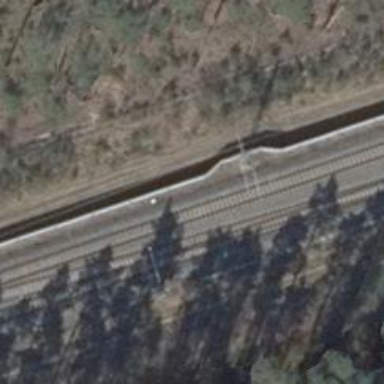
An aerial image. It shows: Sandy track with grade4 tracktype.